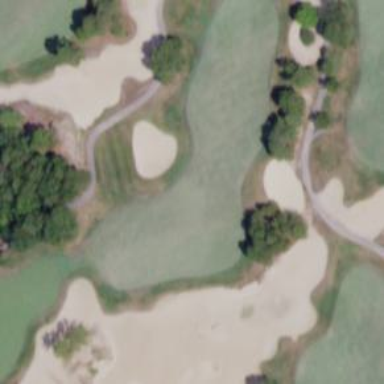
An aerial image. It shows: Golf hole.